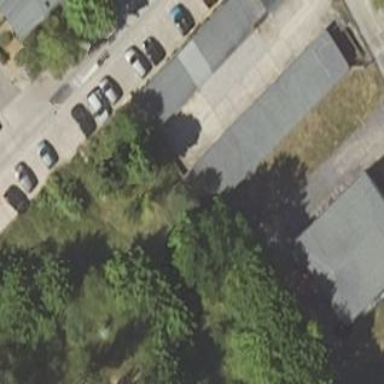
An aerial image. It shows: Area designated for garages.